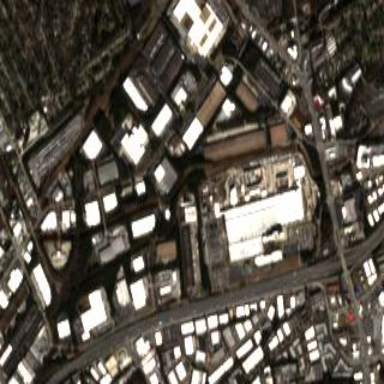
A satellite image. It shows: Industrial area.